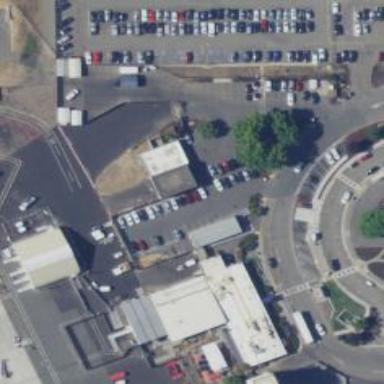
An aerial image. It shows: Car rental facility.